Field crop: maize
Growth stage: 2
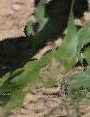
Species: maize